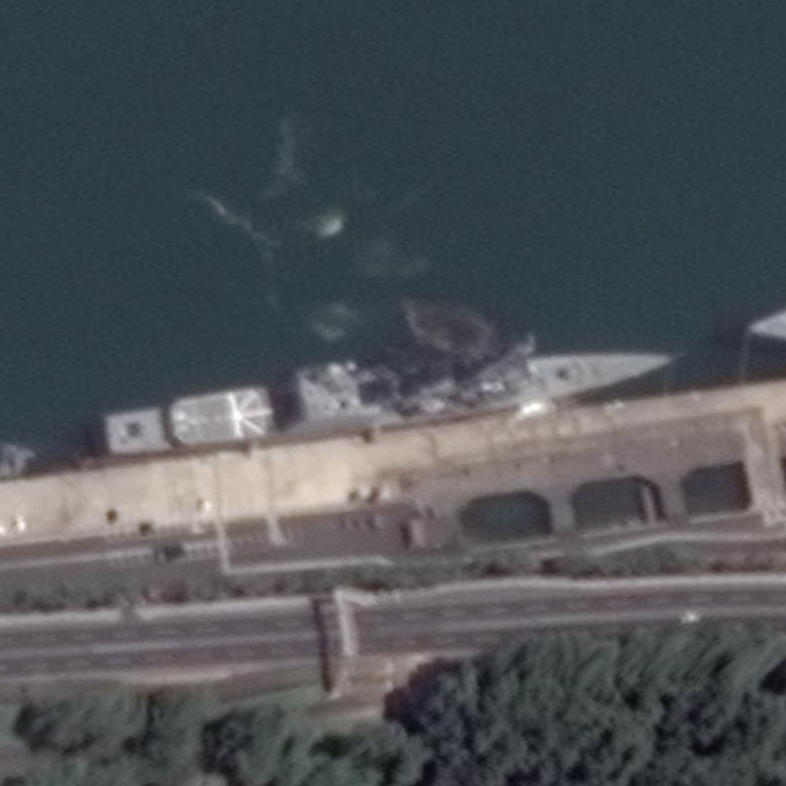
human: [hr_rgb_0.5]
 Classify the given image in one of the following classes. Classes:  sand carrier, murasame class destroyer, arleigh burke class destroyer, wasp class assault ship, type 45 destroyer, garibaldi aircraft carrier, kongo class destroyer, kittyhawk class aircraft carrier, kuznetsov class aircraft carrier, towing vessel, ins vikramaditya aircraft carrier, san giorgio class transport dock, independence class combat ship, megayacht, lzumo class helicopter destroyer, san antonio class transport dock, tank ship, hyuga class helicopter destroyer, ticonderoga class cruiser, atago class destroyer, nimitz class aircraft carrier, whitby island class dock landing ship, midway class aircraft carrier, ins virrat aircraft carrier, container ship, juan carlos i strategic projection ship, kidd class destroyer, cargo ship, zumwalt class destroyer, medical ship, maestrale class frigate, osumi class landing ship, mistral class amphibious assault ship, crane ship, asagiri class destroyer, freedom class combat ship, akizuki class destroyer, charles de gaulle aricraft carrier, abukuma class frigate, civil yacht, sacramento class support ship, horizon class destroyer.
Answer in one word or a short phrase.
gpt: Abukuma class frigate